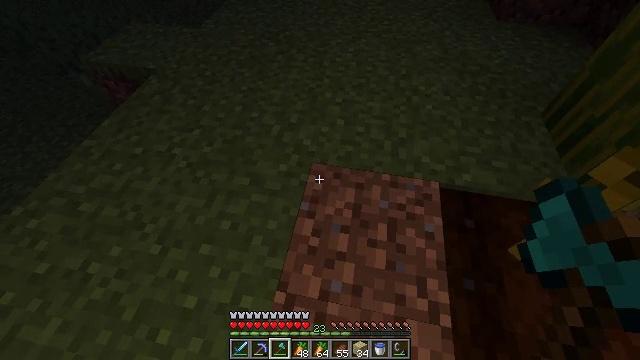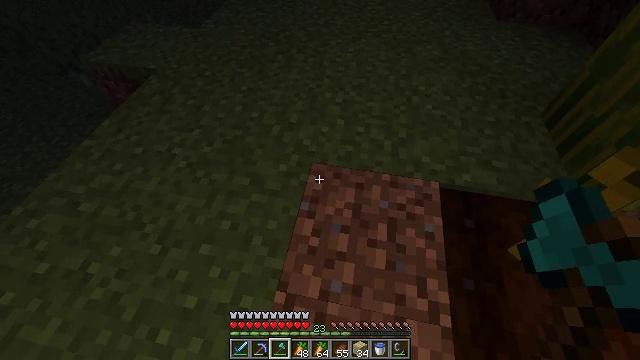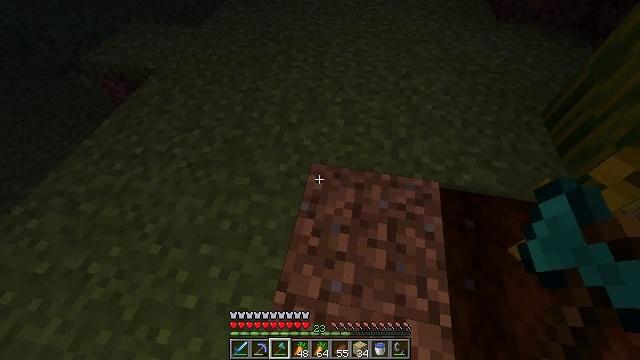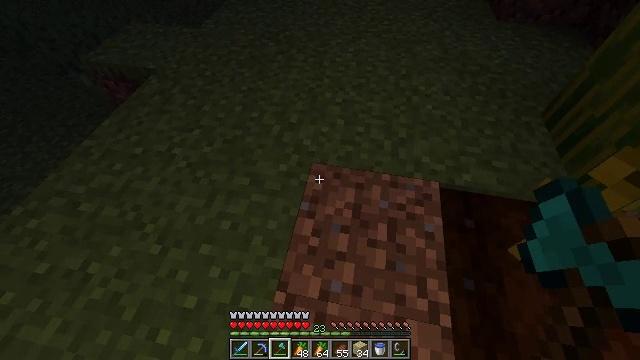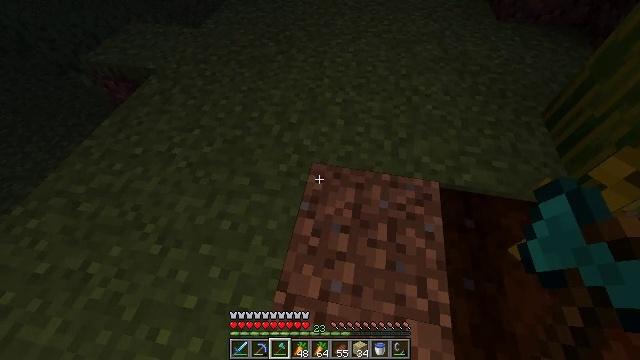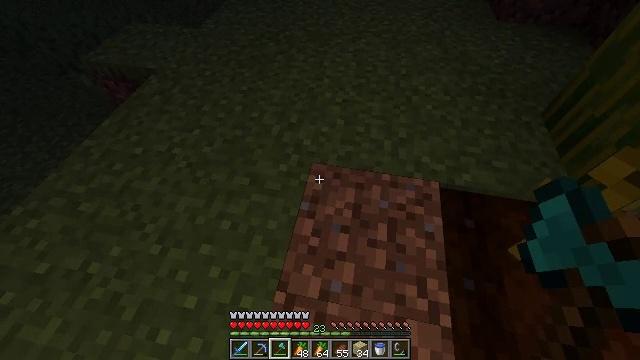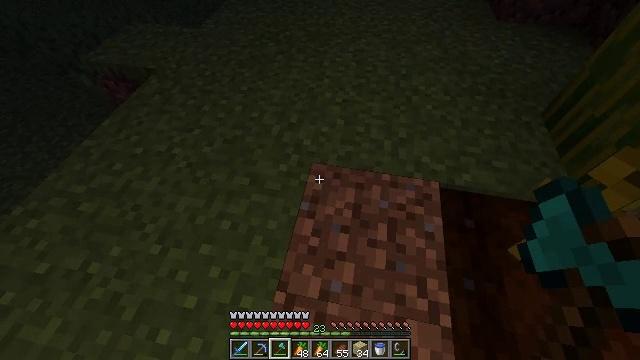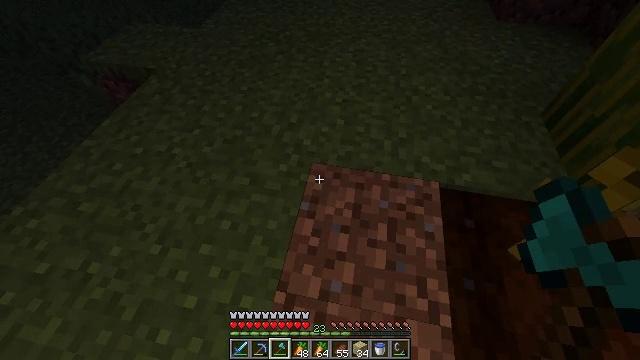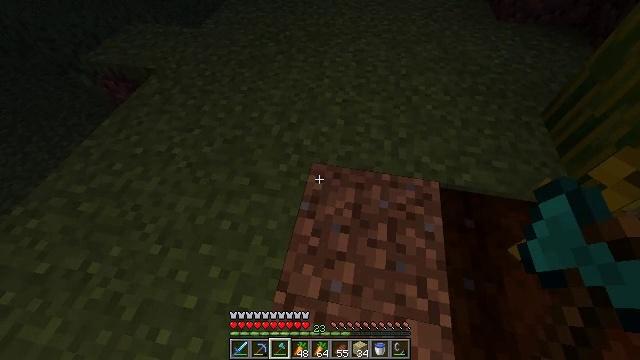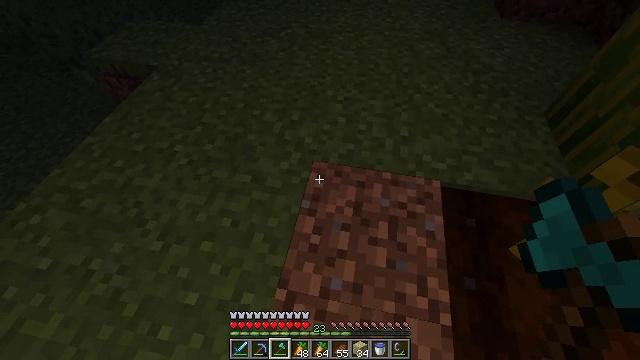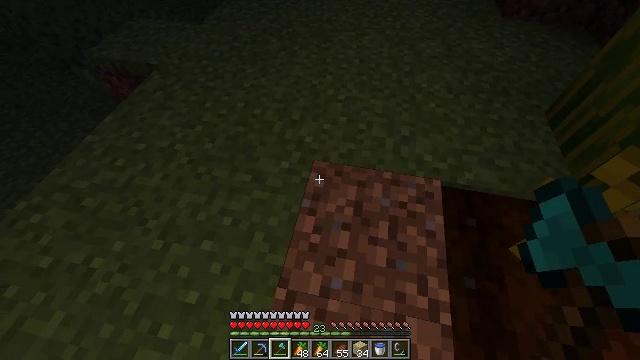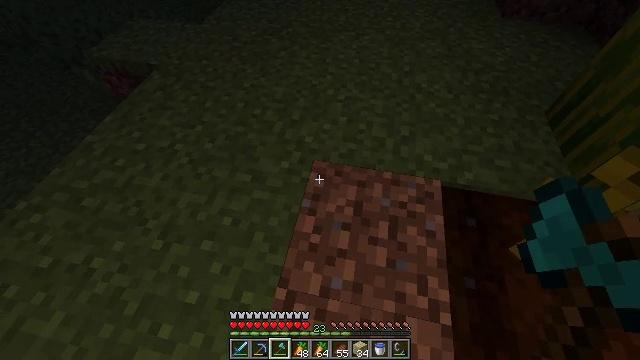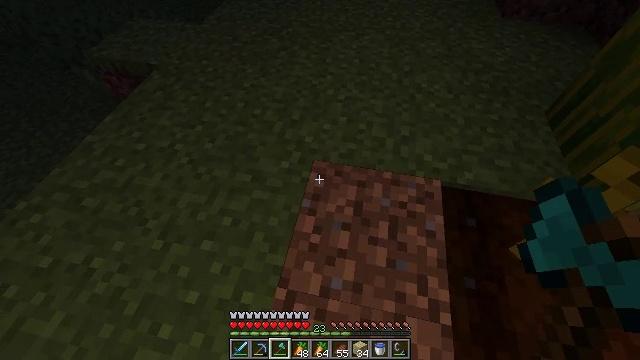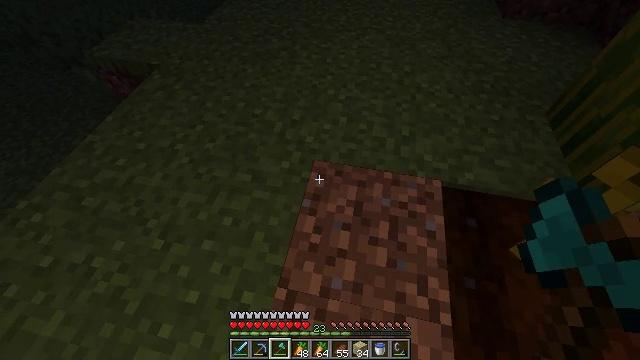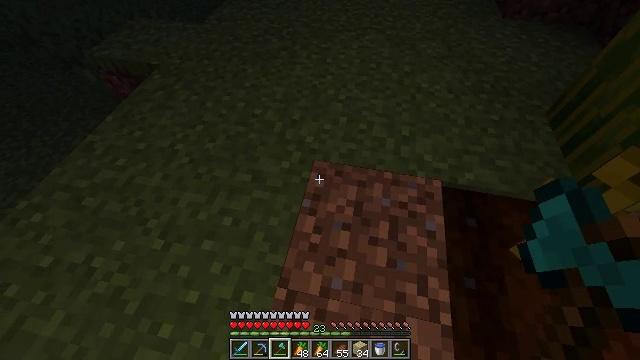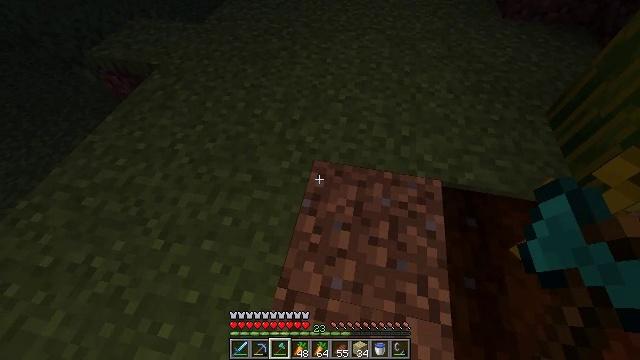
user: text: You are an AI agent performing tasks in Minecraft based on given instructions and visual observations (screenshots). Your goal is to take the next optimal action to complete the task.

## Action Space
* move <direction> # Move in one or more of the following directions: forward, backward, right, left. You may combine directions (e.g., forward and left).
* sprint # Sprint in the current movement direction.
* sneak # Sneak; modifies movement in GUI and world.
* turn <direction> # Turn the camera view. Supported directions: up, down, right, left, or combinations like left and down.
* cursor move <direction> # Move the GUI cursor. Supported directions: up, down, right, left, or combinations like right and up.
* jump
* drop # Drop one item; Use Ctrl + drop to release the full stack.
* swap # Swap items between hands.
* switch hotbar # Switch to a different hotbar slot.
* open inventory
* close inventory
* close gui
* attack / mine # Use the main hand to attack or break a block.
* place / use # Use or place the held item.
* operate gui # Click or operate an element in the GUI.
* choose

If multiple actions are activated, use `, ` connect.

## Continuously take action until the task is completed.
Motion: motion action
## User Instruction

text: Gather melon for food.
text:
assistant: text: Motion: no_op
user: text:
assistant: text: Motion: no_op
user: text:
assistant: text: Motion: no_op
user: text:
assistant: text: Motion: no_op
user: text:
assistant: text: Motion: no_op
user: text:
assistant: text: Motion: no_op
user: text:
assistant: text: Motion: no_op
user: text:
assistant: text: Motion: no_op
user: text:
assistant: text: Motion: no_op
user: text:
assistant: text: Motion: no_op
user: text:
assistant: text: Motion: no_op
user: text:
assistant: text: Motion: no_op
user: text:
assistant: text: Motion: no_op
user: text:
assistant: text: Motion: no_op
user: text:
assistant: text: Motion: no_op
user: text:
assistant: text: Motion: no_op
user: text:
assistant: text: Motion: no_op
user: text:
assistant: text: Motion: no_op
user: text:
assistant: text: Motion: no_op
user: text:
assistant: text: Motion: no_op
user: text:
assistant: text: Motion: no_op
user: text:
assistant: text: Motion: no_op
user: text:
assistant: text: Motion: no_op
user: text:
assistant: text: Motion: no_op
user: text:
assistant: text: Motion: no_op
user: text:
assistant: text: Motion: no_op
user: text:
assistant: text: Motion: no_op
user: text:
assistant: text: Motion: no_op
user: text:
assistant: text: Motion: no_op
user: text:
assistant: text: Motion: no_op